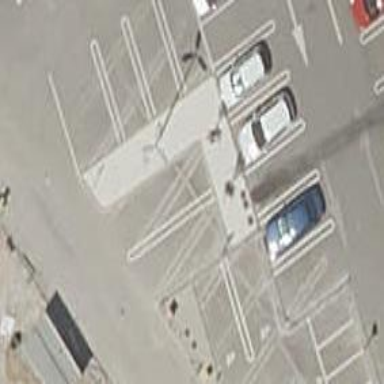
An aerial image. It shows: Charging station.